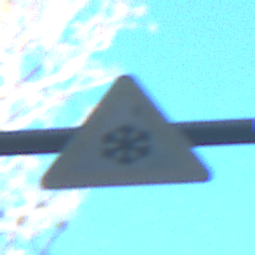
Verkehrszeichen: SchneeOderEisglaette
Umgebung: Outdoor, Nature
Tageszeit: MorningAfternoon
Wetter: Clear
Licht: Natural
Jahreszeit: NotSpecified
Kontrast: LowContrast